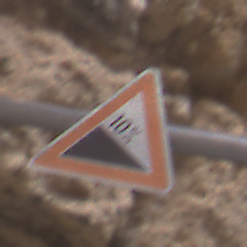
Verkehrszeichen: Gefaelle10
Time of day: Midday
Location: Outdoor (Urban)
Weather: PartlyCloudy
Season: NotSpecified
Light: Natural